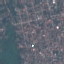
Label: Residential